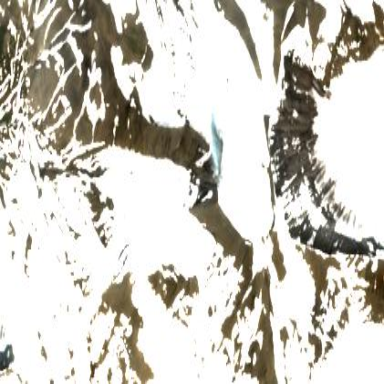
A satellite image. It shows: Stunning view of glacier.